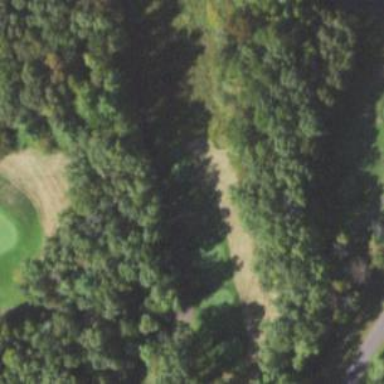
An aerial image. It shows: Rough area on grassy golf course.